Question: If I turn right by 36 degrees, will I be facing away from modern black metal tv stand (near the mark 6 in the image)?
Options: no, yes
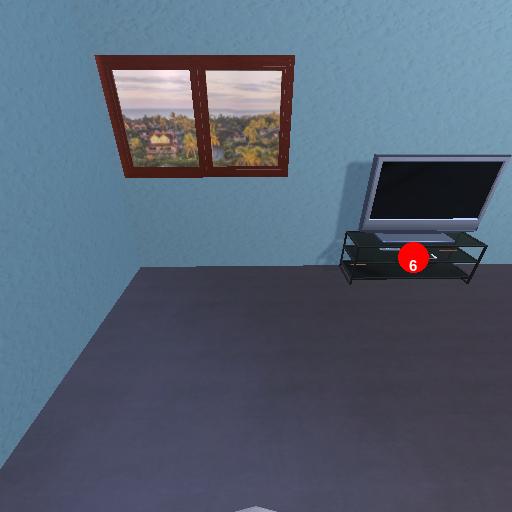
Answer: no